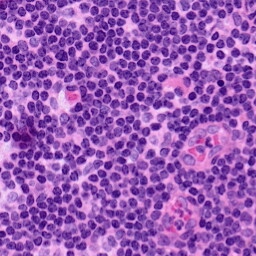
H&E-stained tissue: LymphNode